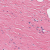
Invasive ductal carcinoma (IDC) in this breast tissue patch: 0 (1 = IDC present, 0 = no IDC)